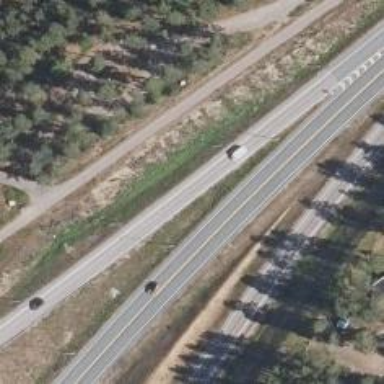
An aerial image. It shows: Trunk link highway.